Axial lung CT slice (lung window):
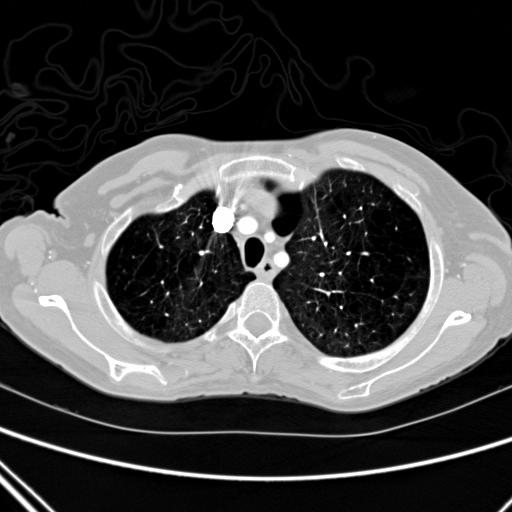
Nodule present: no